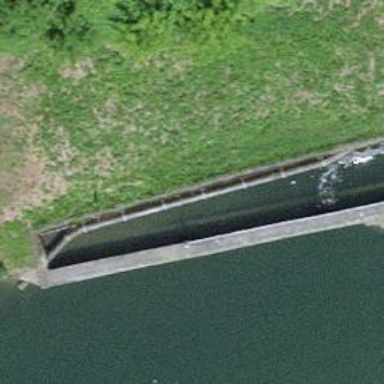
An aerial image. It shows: Weir in waterway.